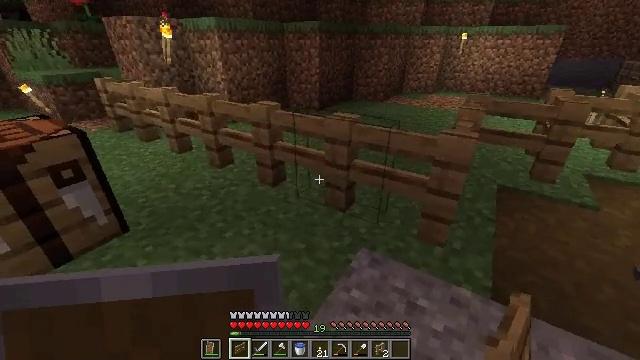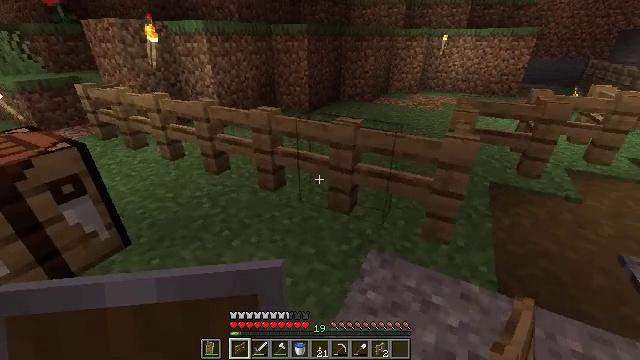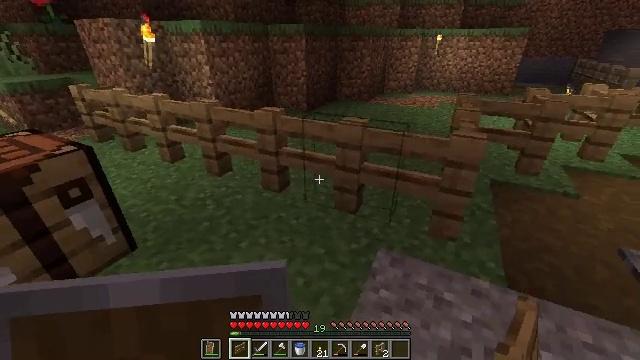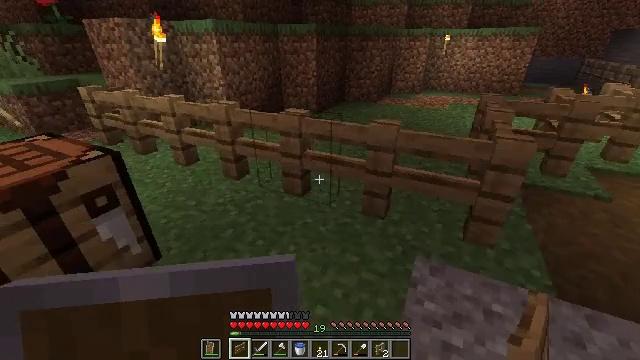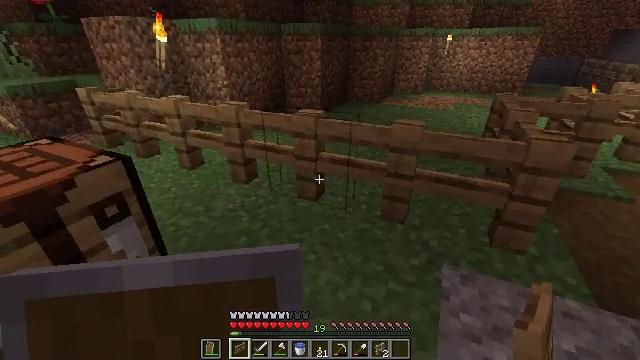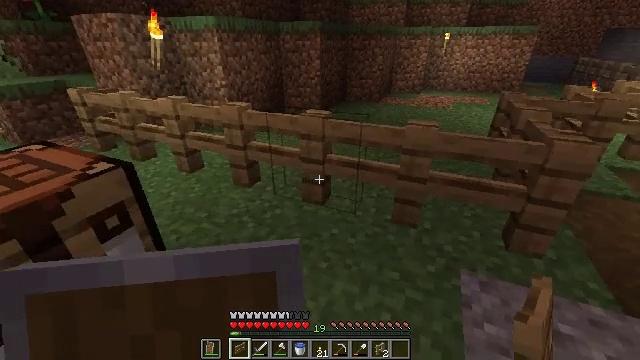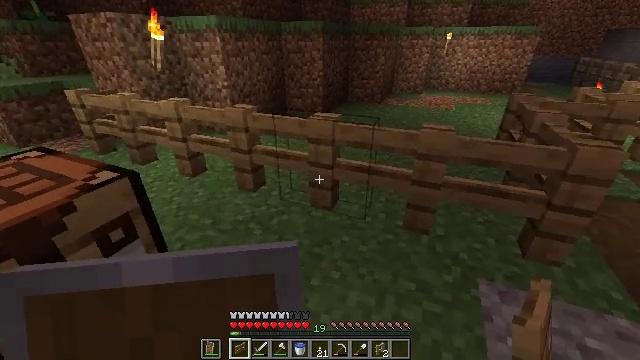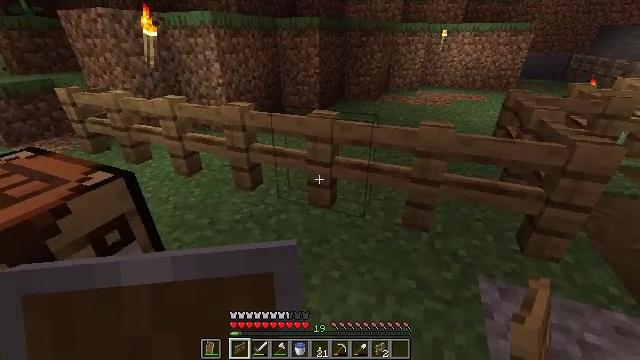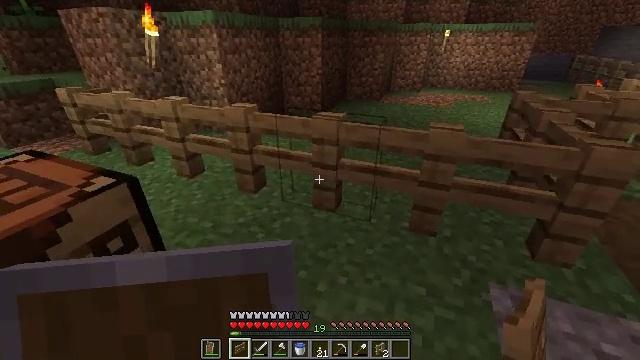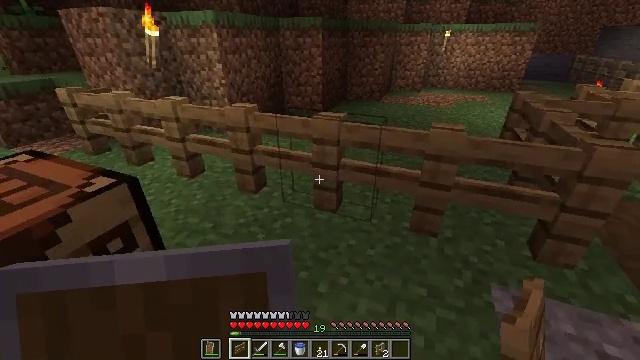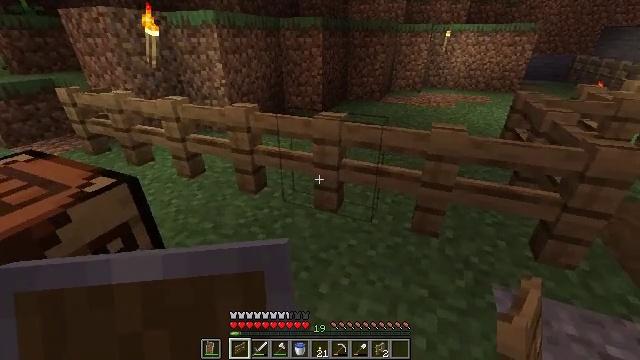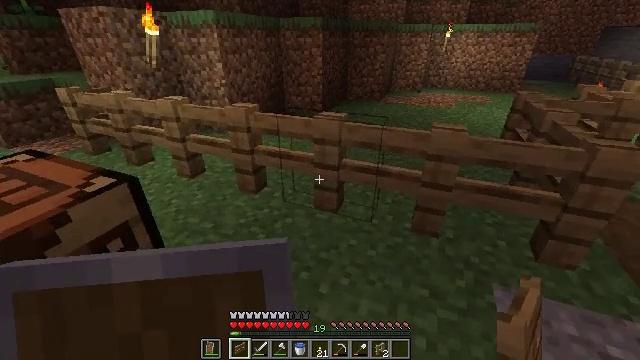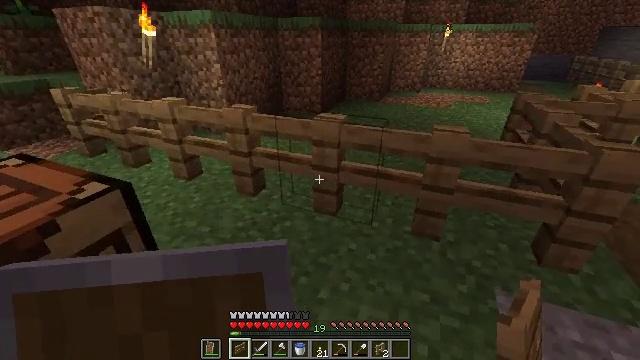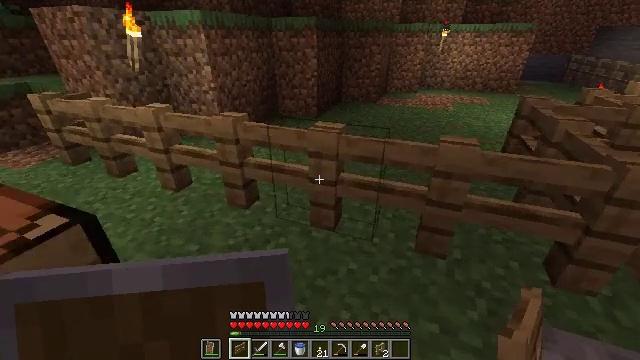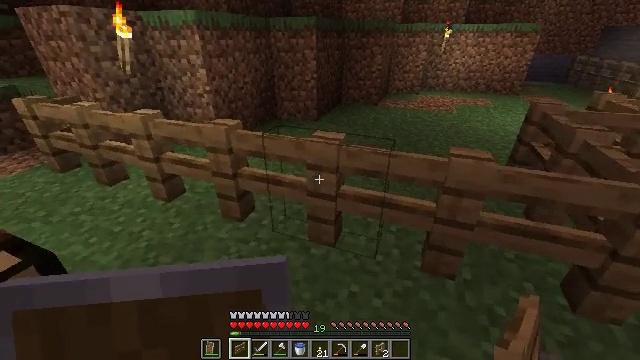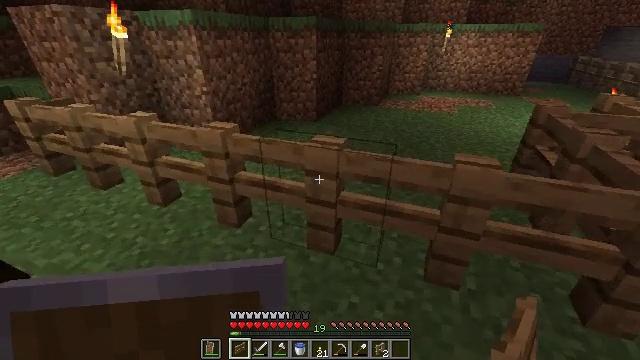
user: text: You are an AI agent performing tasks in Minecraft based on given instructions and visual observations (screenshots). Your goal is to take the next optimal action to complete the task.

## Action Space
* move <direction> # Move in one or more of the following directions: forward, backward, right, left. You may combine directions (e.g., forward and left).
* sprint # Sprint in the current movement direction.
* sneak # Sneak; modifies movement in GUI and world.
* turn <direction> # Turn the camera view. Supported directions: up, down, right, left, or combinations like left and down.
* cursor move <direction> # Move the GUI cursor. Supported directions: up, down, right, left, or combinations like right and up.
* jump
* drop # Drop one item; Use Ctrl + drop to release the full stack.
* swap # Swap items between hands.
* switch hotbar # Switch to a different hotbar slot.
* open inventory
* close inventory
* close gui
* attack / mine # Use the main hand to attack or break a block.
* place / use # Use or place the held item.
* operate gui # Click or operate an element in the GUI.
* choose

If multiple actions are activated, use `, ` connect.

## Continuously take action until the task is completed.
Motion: motion action
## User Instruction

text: Gather the oak fence pieces.
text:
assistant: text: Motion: move left, turn right
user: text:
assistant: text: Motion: move forward and move left, turn right
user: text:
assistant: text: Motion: move forward and move left
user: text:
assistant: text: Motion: move forward and move left
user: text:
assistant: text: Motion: move forward and move left, turn right
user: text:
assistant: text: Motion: no_op
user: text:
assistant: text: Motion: turn right
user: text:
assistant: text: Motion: no_op
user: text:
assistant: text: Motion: no_op
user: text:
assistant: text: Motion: no_op
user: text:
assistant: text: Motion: no_op
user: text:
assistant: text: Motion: move forward
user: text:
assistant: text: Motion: move forward
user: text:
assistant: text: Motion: move forward
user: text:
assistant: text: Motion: move forward
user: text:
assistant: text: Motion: move forward
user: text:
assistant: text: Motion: no_op
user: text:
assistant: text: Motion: no_op
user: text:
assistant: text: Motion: no_op
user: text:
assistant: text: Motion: no_op
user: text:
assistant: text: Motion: no_op
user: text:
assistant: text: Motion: no_op
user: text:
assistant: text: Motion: no_op
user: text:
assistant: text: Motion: no_op
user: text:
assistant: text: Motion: move left
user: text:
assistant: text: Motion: move left
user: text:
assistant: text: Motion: move left, turn right
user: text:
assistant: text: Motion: move left, turn right
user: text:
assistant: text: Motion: turn right
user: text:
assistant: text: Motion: turn right